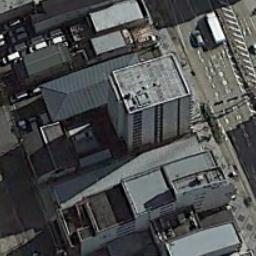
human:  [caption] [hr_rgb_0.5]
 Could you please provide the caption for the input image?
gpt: The buildings are very dense .

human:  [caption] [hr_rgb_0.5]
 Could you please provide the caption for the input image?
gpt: A commercial area with some connected buildings of different heights .

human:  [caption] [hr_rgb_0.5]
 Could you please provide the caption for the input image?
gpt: In a commercial district there are several tall buildings of different shapes and several roads with many cars .

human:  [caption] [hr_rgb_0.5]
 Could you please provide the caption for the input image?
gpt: The commercial area is near the road with many cars .

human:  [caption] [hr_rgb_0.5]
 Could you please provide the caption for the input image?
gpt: There are some buildings with blue roofs on a commercial area .